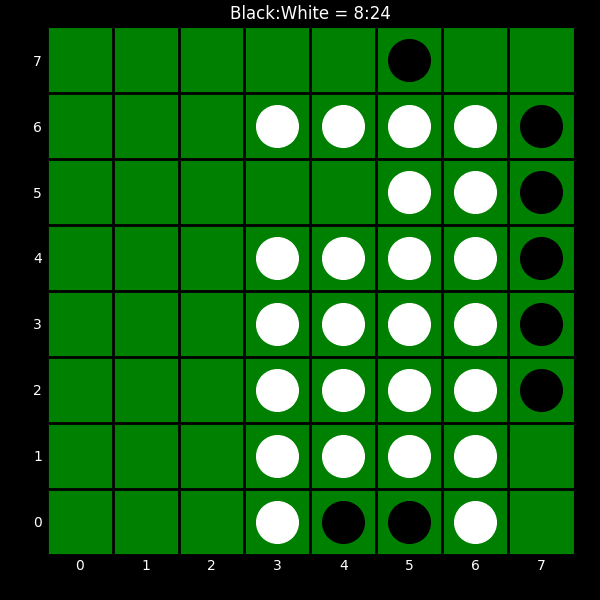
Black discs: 8
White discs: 24